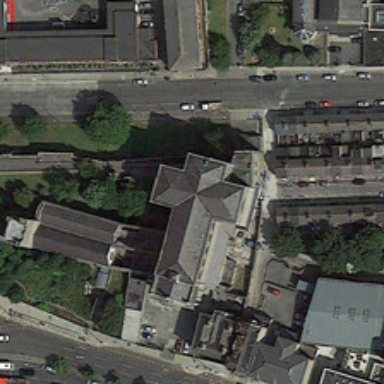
A church between two roads are near some buildings and green trees .